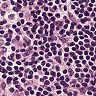
Metastatic tissue present: yes